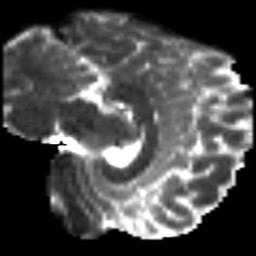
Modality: T2w
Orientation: sagittal
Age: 26
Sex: male
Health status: healthy
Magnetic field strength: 3 T
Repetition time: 8.4 s
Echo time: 0.0926 s